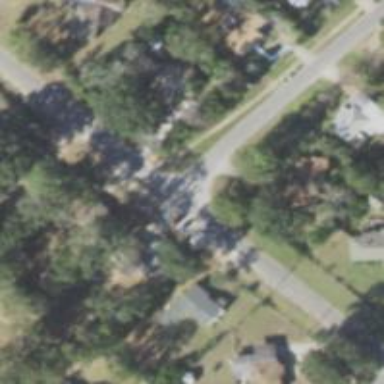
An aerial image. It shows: Smooth asphalt road in residential area.